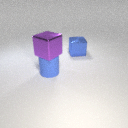
large blue rubber cylinder below large purple metal cube